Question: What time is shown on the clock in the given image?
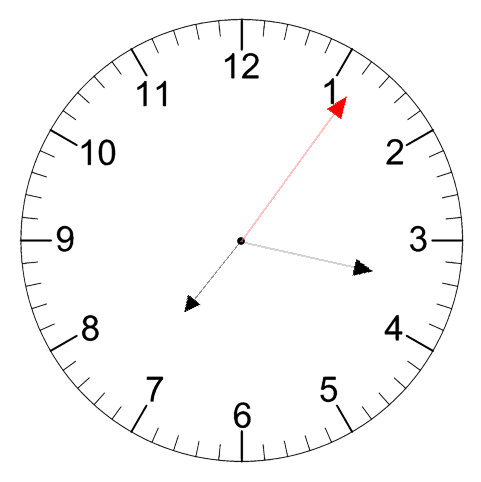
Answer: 07:17:06